Question: Here is a question I've been breaking my head over for a while now.
Please know that I'm not a Symfony2 expert (yet), so I might have made a rookie mistake somewhere.
Field1: Standard Symfony2 'text' field type
Field2: Custom field type 'compound'field with 'text' field + 'checkbox' field)

Getting constraints added to the 'autoValue' field to work on the 'autoValue's text input child'
The reason why the constraints don't work is probably because 'NotBlank' is expecting a string value and the internal data of this form field is an array 'array('input'=>'value', 'checkbox' => true)'. This array value gets transformed back into a string with a custom 'DataTransformer'. I suspect however that that happens AFTER validating the field against known constraints.
As you see below in commented code, I have been able to get constraints working on the text input, however only when hardcoded into the autoValue's form type, and I want to validate against the main field's constraints.
My (simplified) sample code for controller and field:
.
## Controller code
Setting up a quick form for testing purposes.
'''
<?php
//...
// $entityInstance holds an entity that has it's own constraints
// that have been added via annotations
$formBuilder = $this->createFormBuilder( $entityInstance, array(
'attr' => array(
// added to disable html5 validation
'novalidate' => 'novalidate'
)
));
$formBuilder->add('regular_text', 'text', array(
'constraints' => array(
new \Symfony\Component\Validator\Constraints\NotBlank()
)
));
$formBuilder->add('auto_text', 'textWithAutoValue', array(
'constraints' => array(
new \Symfony\Component\Validator\Constraints\NotBlank()
)
));
'''
.
## TextWithAutoValue source files
'''
<?php
namespace My\Component\Form\Type;
use My\Component\Form\DataTransformer\TextWithAutoValueTransformer;
use Symfony\Component\Form\AbstractType;
use Symfony\Component\Form\FormBuilderInterface;
class TextWithAutoValueType extends AbstractType
{
/**
* {@inheritdoc}
*/
public function buildForm(FormBuilderInterface $builder, array $options)
{
$builder->add('value', 'text', array(
// when I uncomment this, the NotBlank constraint works. I just
// want to validate against whatever constraints are added to the
// main form field 'auto_text' instead of hardcoding them here
// 'constraints' => array(
// new \Symfony\Component\Validator\Constraints\NotBlank()
// )
));
$builder->add('checkbox', 'checkbox', array(
));
$builder->addModelTransformer(
new TextWithAutoValueTransformer()
);
}
public function getName()
{
return 'textWithAutoValue';
}
}
'''
'''
<?php
namespace My\Component\Form\DataTransformer;
use Symfony\Component\Form\DataTransformerInterface;
class TextWithAutoValueTransformer
implements DataTransformerInterface
{
/**
* @inheritdoc
*/
public function transform($value)
{
return array(
'value' => (string) $value,
'checkbox' => true
);
}
/**
* @inheritdoc
*/
public function reverseTransform($value)
{
return $value['value'];
}
}
'''
'''
parameters:
services:
my_component.form.type.textWithAutoValue:
class: My\Component\Form\Type\TextWithAutoValueType
tags:
- { name: form.type, alias: textWithAutoValue }
'''
'''
{% block textWithAutoValue_widget %}
{% spaceless %}
{{ form_widget(form.value) }}
{{ form_widget(form.checkbox) }}
<label for="{{ form.checkbox.vars.id}}">use default value</label>
{% endspaceless %}
{% endblock %}
'''
.
## Question
I have been reading docs and google for quite some hours now and can't figure out how to copy, bind, or reference the original constraints that have been added while building this form.
-> Does anyone know how to accomplish this?
-> For bonus points; how to enable the constraints that have been added to the main form's bound entity? (via annotations on the entity class)
Sorry it became such a long question, I hope that I succeeded in making my issue clear. If not, please ask me for more details!
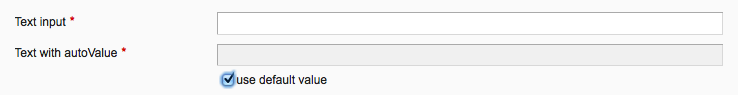
Answer: I suggest you read again the <URL> first.
What we can make out of this is that validation primarily occurs on classes rather than form types. That is what you overlooked. What you need to do is:
- - <URL>-
:
'''
src/My/Bundle/Form/Model/TextWithAutoValue:
properties:
text:
- Type:
type: string
- NotBlank: ~
checkbox:
- Type:
type: boolean
'''
I assume that you already know how to use a form type in another. When defining your validation configuration, you can use a very useful something, called <URL>:
'''
src/My/Bundle/Form/Model/TextWithAutoValue:
properties:
text:
- Type:
type: string
groups: [ Default, Create, Edit ]
- NotBlank:
groups: [ Edit ]
checkbox:
- Type:
type: boolean
'''
There is a parameter that can be added to every constraint. It is an array containing validation group names. When requesting a validation on an object, you can specify with which set of groups you want to validate. The system will then look in the validation file what constraints should be applied.
By default, the "Default" group is set on all constraints. This also is the group that is used when performing a regular validation.
- -
This, of course, is the standard behaviour for all form type options. An example:
'''
$formBuilder->add('auto_text', 'textWithAutoValue', array(
'label' => 'my_label',
'validation_groups' => array('Default', 'Edit'),
));
'''
As for the use of different entities, you can pile up your data classes following the same architecture than your piled-up forms. In the example above, a form type using will have to have a data_class that has a 'auto_text' property and the corresponding getter/setter.
In the validation file, the constraints will be able to cascade validation. A property with will detect the class of the property and will try to find a corresponding validation configuration for this class, and apply it with the same validation groups:
'''
src/My/Bundle/Form/Model/ContainerDataClass:
properties:
auto_text:
Valid: ~ # Will call the validation conf just below with the same groups
src/My/Bundle/Form/Model/TextWithAutoValue:
properties:
... etc
'''